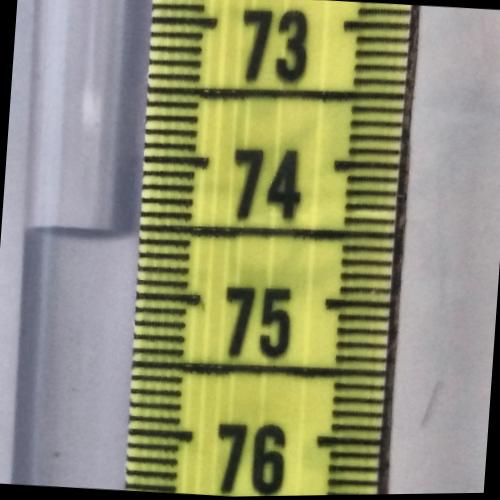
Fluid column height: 74.5 cm